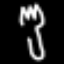
Label: fork